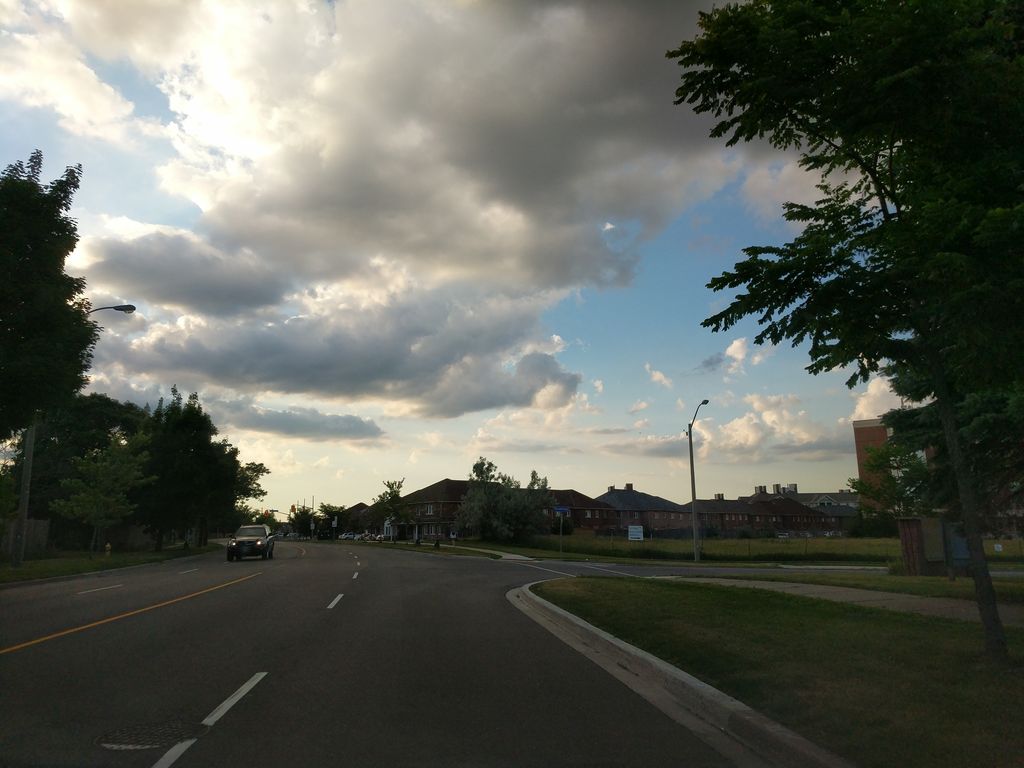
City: toronto